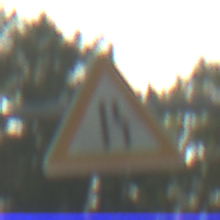
Verkehrszeichen: EinseitigVerengteFahrbahnRechts
Umgebung: Outdoor, Suburban
Tageszeit: SunriseSunset
Wetter: PartlyCloudy
Licht: Natural
Jahreszeit: NotSpecified
Kontrast: MediumContrast